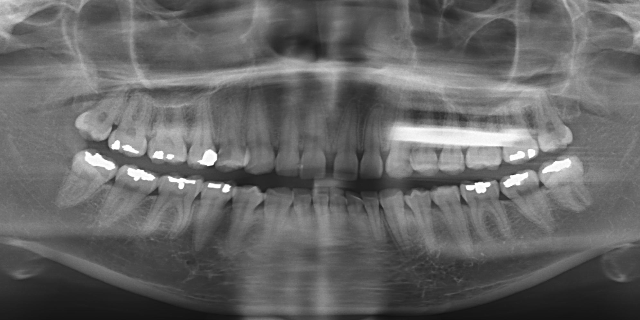
adult